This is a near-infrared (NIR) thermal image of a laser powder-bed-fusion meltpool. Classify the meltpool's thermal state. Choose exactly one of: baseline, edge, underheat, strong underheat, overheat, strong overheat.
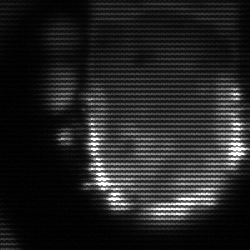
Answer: baseline